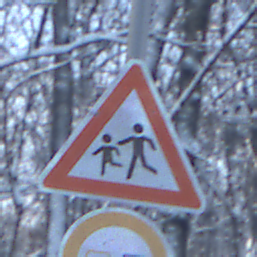
Verkehrszeichen: KinderRechts
Zusatzzeichen unten: Ueberholverbot
Umgebung: Outdoor, Nature
Tageszeit: MorningAfternoon
Wetter: Clear
Licht: Natural
Jahreszeit: Winter
Kontrast: LowContrast